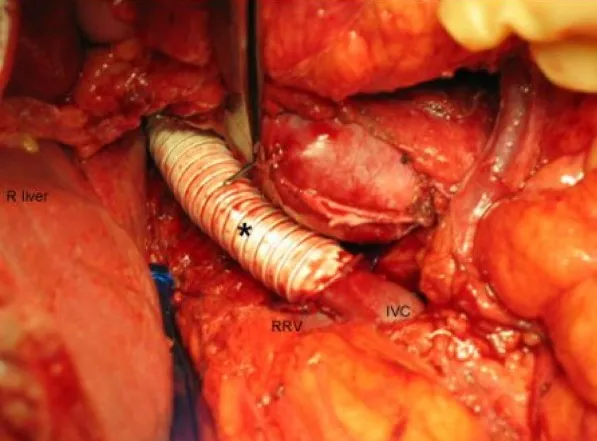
The interposition polytetrafluoroethylene graft (asterisk) was anastomosed superiorly to the inferior vena cava (IVC) just below the liver, and inferior to the infrarenal IVC, the right renal vein (RRV) was reimplanted into the native IVC.
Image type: medical_photograph (other_medical_photograph)